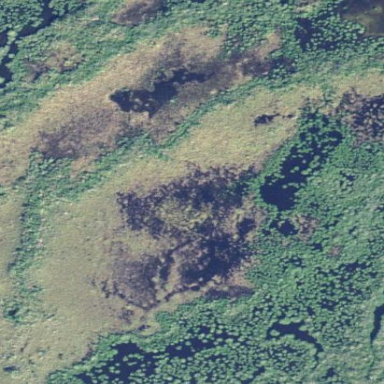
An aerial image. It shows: Wetland area characterized by wet meadow.